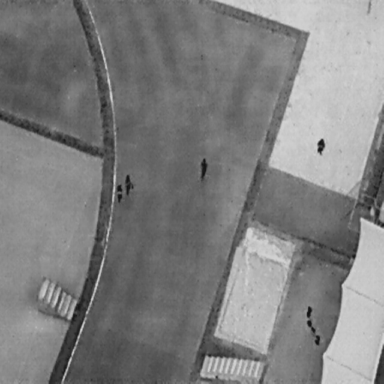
There are four People in the infrared image.